Question: Trying to create a record of changes as XML string.
The below code doesn't work, either XML cannot cast to varchar, or SQL invalid error.
'''
CREATE TRIGGER "QS36F"."WEBTEST1_I"
AFTER INSERT ON "QS36F"."WEBTEST1"
REFERENCING NEW AS R
FOR EACH ROW MODE DB2SQL
INSERT INTO "QS36F"."WEBTEST2" ( PREVIOUS_R , NEW_R , ENTRY_DATE ) VALUES ( NULL , CAST(XMLROW(R.ID,R.ITEMNUMBER) as varchar(16355)), CURRENT_TIMESTAMP )
'''
Also tried
'''
CREATE TRIGGER "QS36F"."WEBTEST1_I"
AFTER INSERT ON "QS36F"."WEBTEST1"
REFERENCING NEW AS R
FOR EACH ROW MODE DB2SQL
INSERT INTO "QS36F"."WEBTEST2" ( PREVIOUS_R , NEW_R , ENTRY_DATE ) VALUES ( NULL , CAST((SELECT XMLROW(R.ID, R.ITEMNUMBER) FROM sysibm.sysdummy1) as varchar(16355)) , CURRENT_TIMESTAMP )
'''
Also tried to make the data type of WEBTEST2 as XML... No dice.
[]
EDIT:
<URL>
EDIT2:
<URL>
I am getting
> [SQL0312] Variable ITEMNUMBER not defined or not usable.
for the following query?
'''
CREATE TRIGGER "QS36F"."WEBTEST1_U"
AFTER UPDATE ON "QS36F"."WEBTEST1"
REFERENCING
OLD AS o
NEW AS r
FOR EACH ROW MODE DB2SQL
INSERT INTO
"QS36F"."WEBTEST2" ( NEW_R , PREVIOUS_R, ENTRY_DATE )
VALUES ( (select xmlserialize(XMLROW(id as id,itemnumber as itemnumber) as varchar(16355))
from table ( values (r.id, r.itemnumber)) as tbl
), (select xmlserialize(XMLROW(id as id,itemnumber as itemnumber) as varchar(16355))
from table ( values (o.id, o.itemnumber)) as tbl
)
, CURRENT_TIMESTAMP
)
);
'''
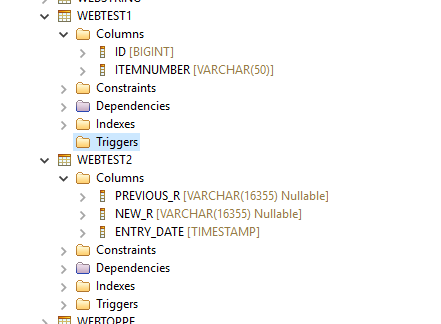
Answer: Try this...
'''
CREATE TRIGGER "QS36F"."WEBTEST1_I"
AFTER INSERT ON "QS36F"."WEBTEST1"
REFERENCING NEW AS R
FOR EACH ROW MODE DB2SQL
INSERT INTO
"QS36F"."WEBTEST2" ( NEW_R , ENTRY_DATE )
VALUES ( (select xmlserialize(XMLROW(id as id,itemnumber as itemnumber) as varchar(16355))
from table ( values (r.id, r.itemnumber)) as tbl
)
, CURRENT_TIMESTAMP
)
);
'''